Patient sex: M
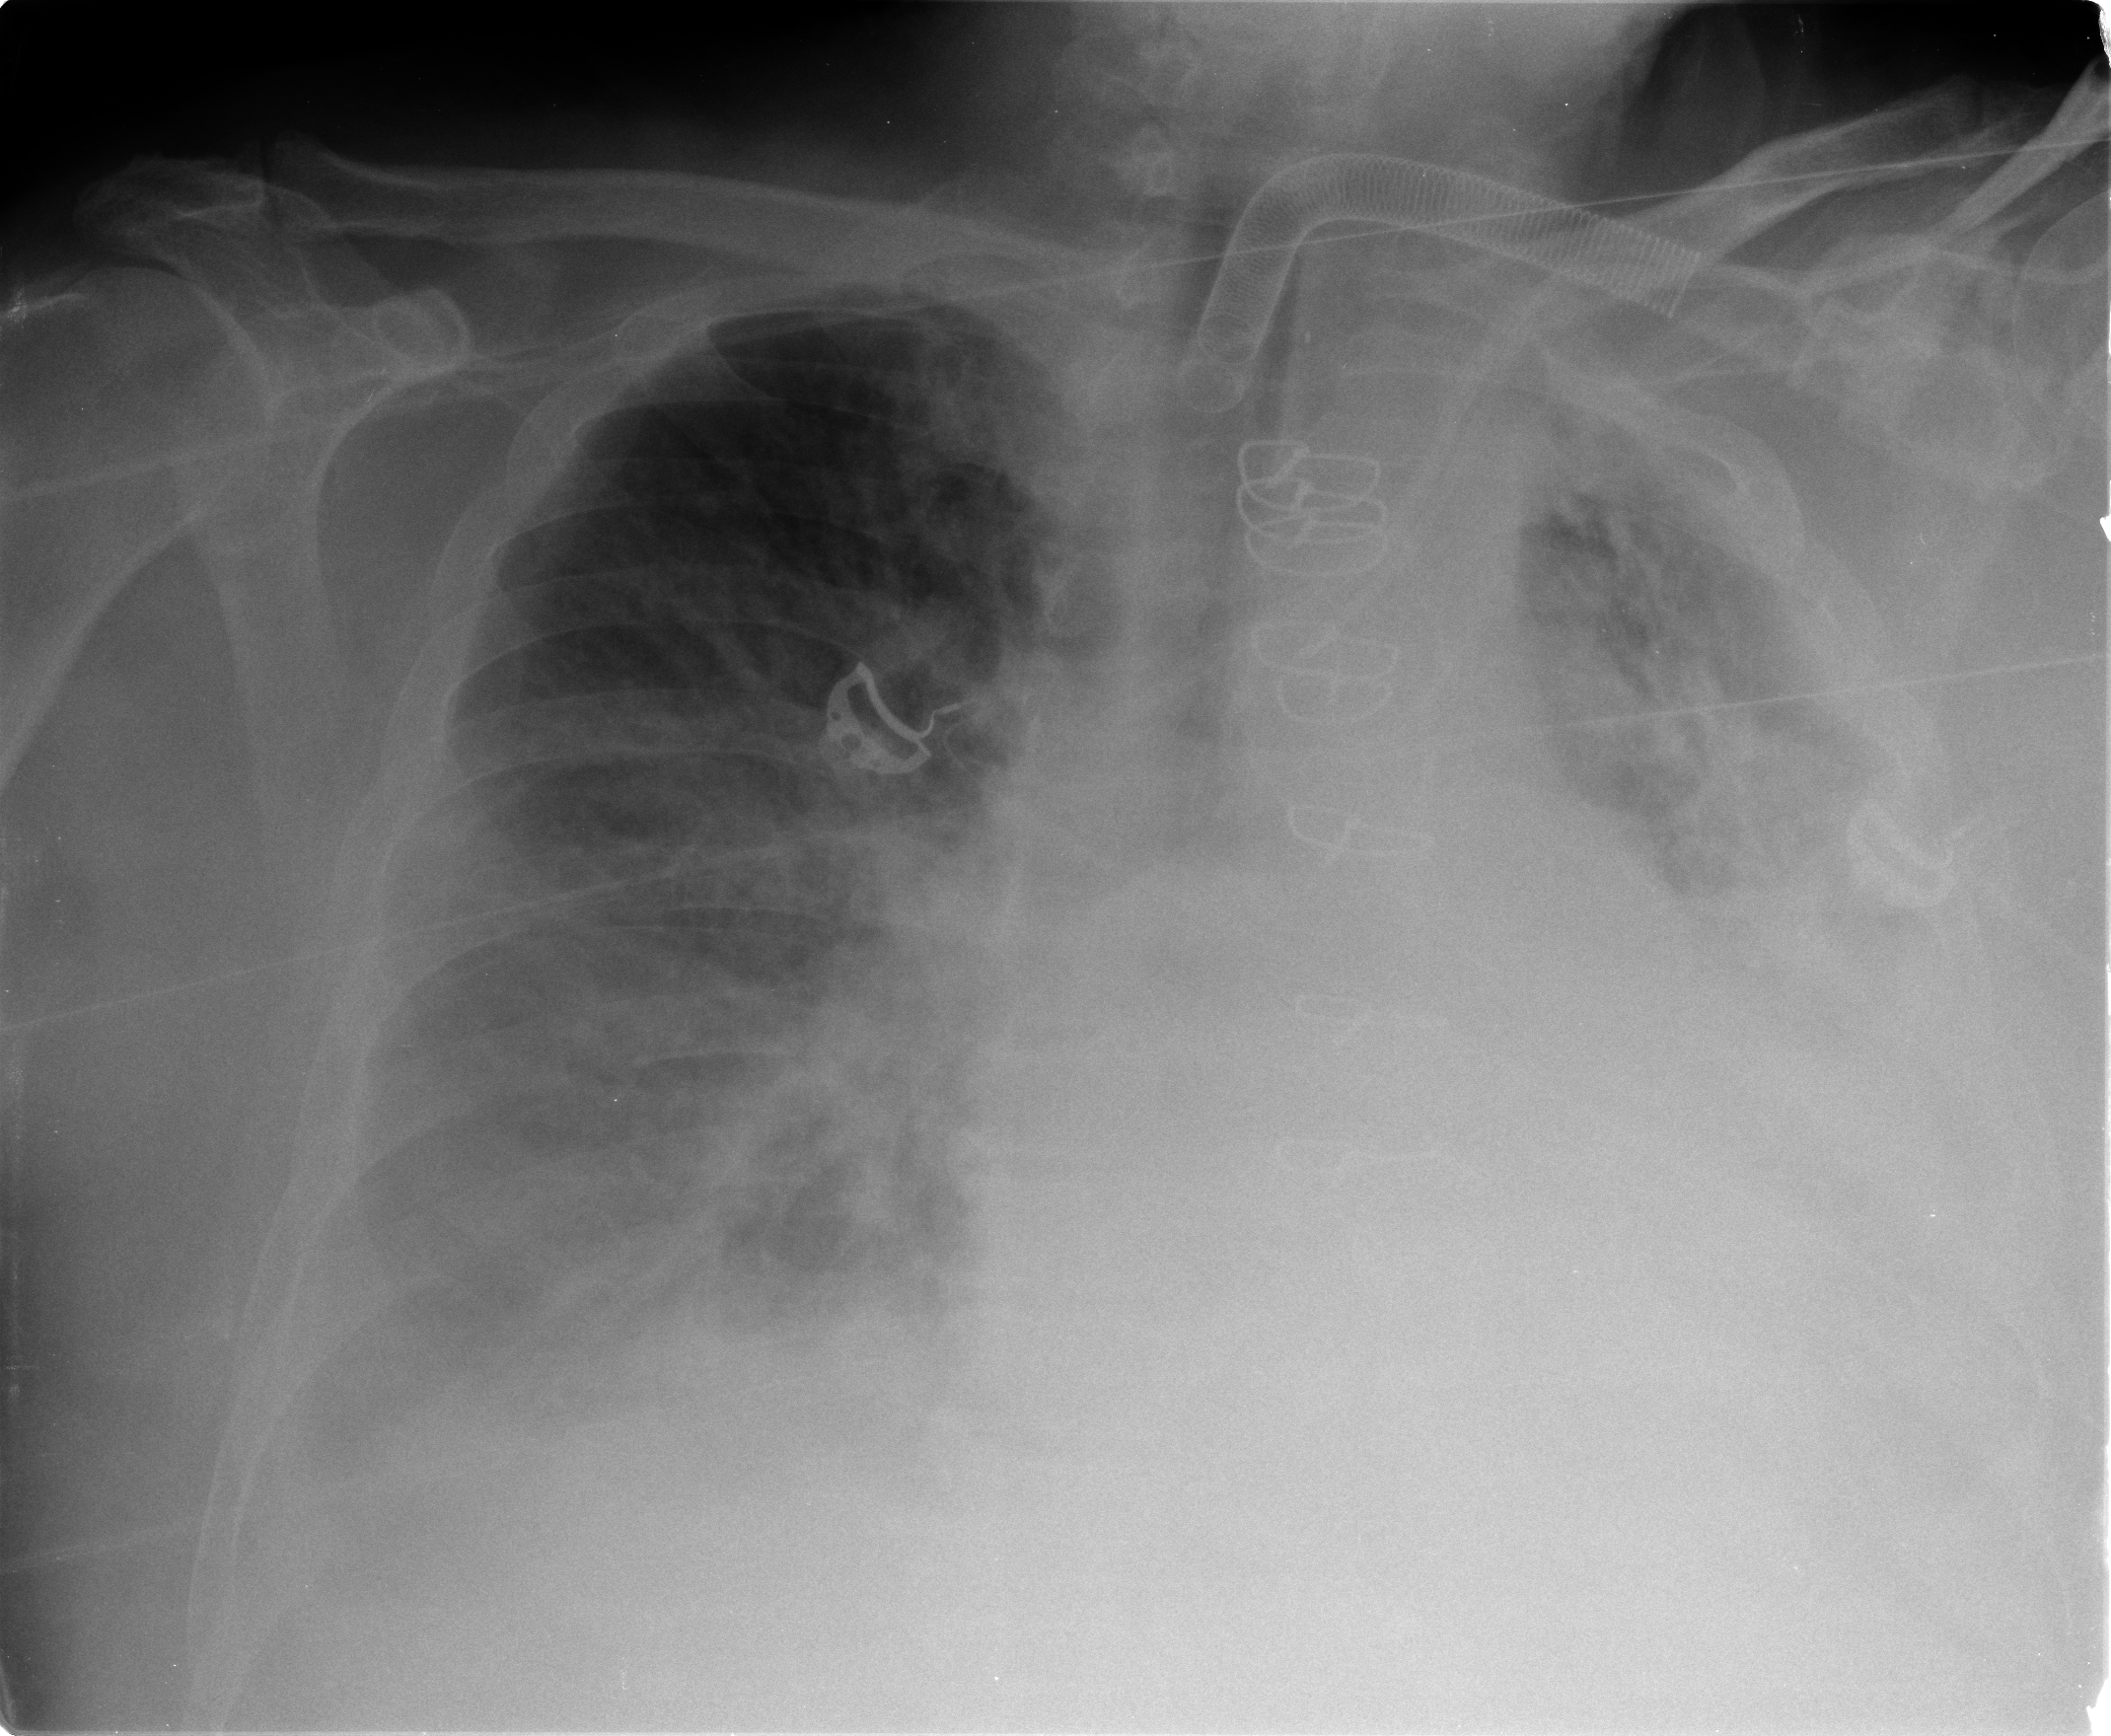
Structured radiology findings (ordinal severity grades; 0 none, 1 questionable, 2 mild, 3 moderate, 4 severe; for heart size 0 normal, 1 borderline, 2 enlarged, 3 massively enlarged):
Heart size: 2
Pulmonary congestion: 3
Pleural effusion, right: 3
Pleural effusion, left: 3
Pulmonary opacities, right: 2
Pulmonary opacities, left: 2
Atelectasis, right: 3
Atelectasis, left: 3